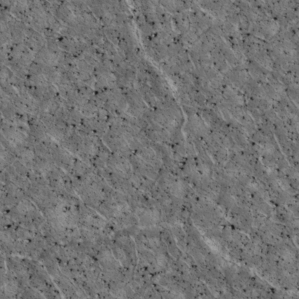
Label: non_frost